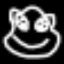
Label: frog